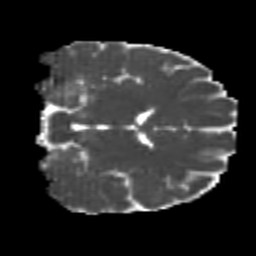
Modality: MD
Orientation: coronal
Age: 25
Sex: male
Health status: healthy
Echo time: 0.074 s